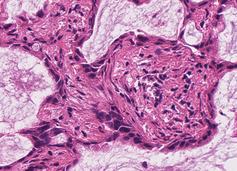
Tumor epithelial tissue: yes
Tumor-associated stroma tissue: yes
Normal tissue: no